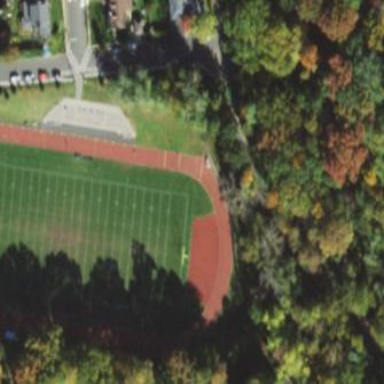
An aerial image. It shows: American football pitch.